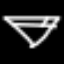
Label: diamond